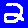
Digit: 2